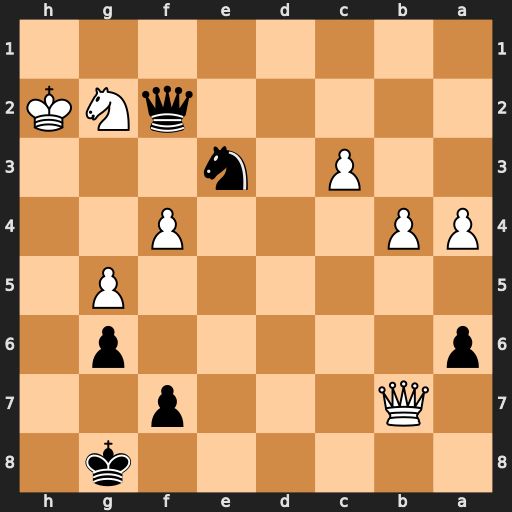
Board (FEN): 6k1/1Q3p2/p5p1/6P1/PP3P2/2P1n3/5qNK/8
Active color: b
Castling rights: -
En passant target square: -
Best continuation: Nf1+ Kh1 Ng3+